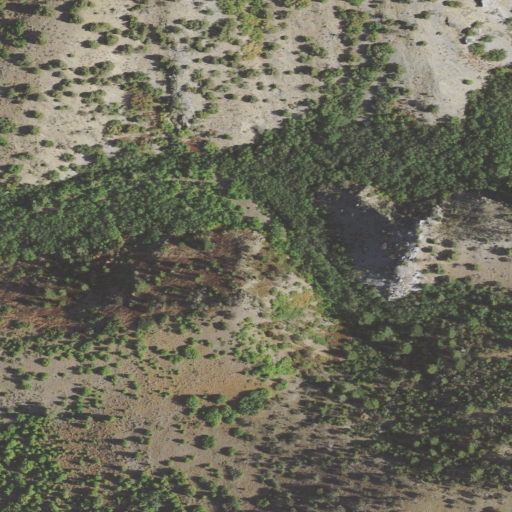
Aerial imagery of valley in Utah named Thurston Hollow containing shrub, deciduous forest, and evergreen forest